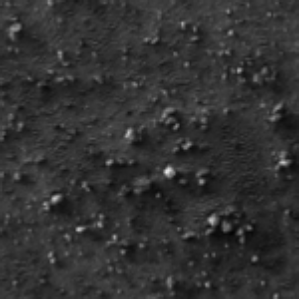
Label: frost